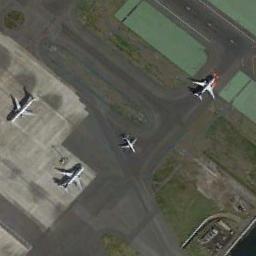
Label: airplane